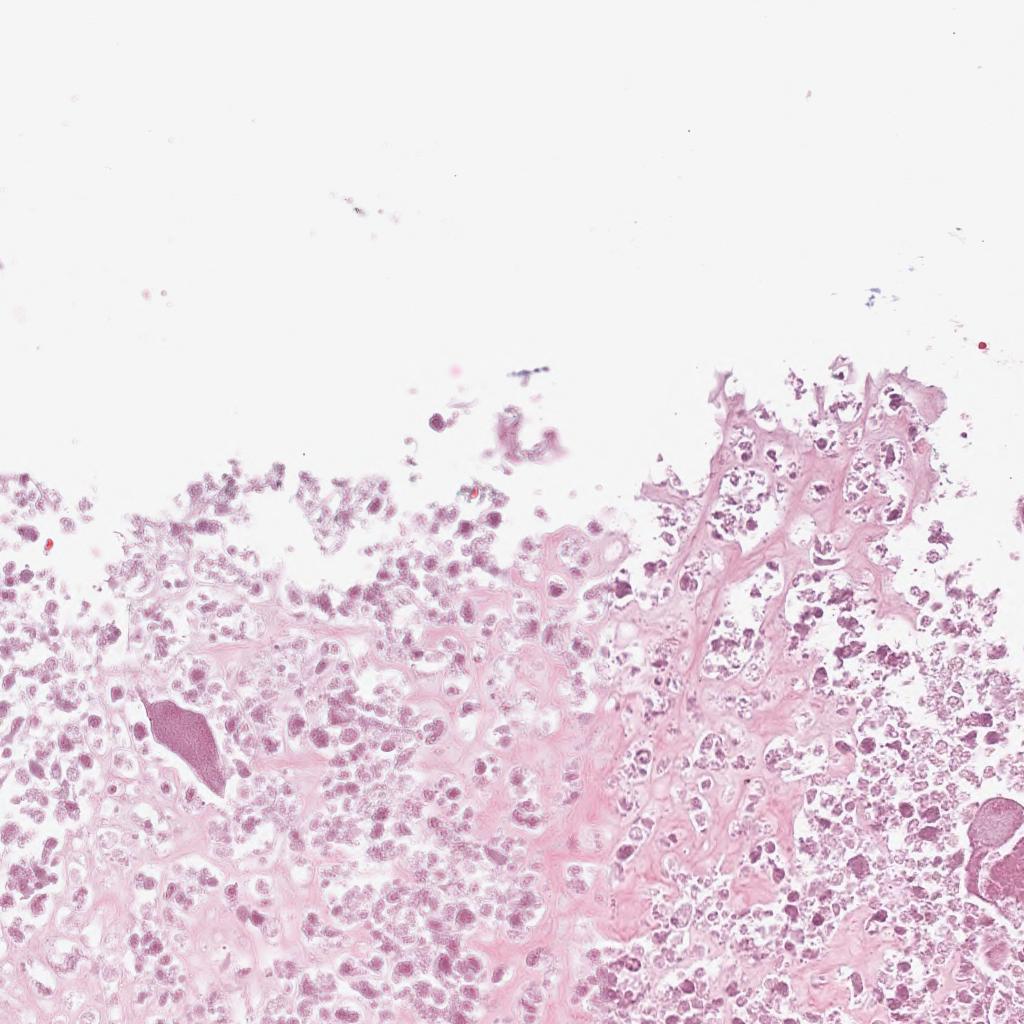
Label: Non-Viable-Tumor